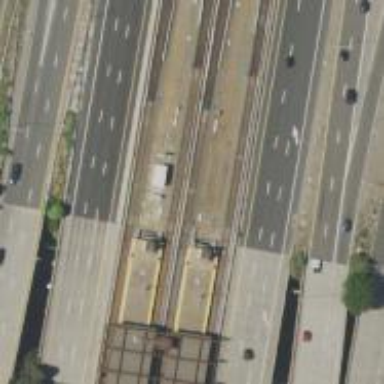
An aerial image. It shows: Railway bridge with electrified lines.